Question: I've been trying to solve this problem for a couple of days now, getting quite desperate. See the commented out code snippets for some of the things I've tried but didn't work.
How can I limit the values in the 'category' field of the 'IngredientForm' to only those belonging to the currently logged in user?

'''
@login_required
def apphome(request):
IngrFormSet = modelformset_factory(Ingredient, extra=1, fields=('name', 'category'))
# Attempt #1 (not working; error: 'IngredientFormFormSet' object has no attribute 'fields')
# ingrformset = IngrFormSet(prefix='ingr', queryset=Ingredient.objects.none())
# ingrformset.fields['category'].queryset = Category.objects.filter(user=request.user)
# Attempt #2 (doesn't work)
# ingrformset = IngrFormSet(prefix='ingr', queryset=Ingredient.objects.filter(category__user_id = request.user.id))
'''
'''
class Category(models.Model):
name = models.CharField(max_length=30, unique=True)
user = models.ForeignKey(User, null=True, blank=True)
class Ingredient(models.Model):
name = models.CharField(max_length=30, unique=True)
user = models.ForeignKey(User, null=True, blank=True)
category = models.ForeignKey(Category, null=True, blank=True)
counter = models.IntegerField(default=0)
'''
'''
class IngredientForm(ModelForm):
class Meta:
model = Ingredient
fields = ('name', 'category')
'''
I've made some progress but the solution is currently hard-coded and not really usable:
I found out I can control the 'category'form field via form class and then pass the form in the view like this:
'''
#forms.py
class IngredientForm(ModelForm):
category = forms.ModelChoiceField(queryset = Category.objects.filter(user_id = 1))
class Meta:
model = Ingredient
fields = ('name', 'category')
#views.py
IngrFormSet = modelformset_factory(Ingredient, form = IngredientForm, extra=1, fields=('name', 'category'))
'''
The above produces the result I need but obviously the 'user' is hardcoded. I need it to be dynamic (i.e. current user). I tried some solutions for accessing the request.user in forms.py but those didn't work.
Any ideas how to move forward?
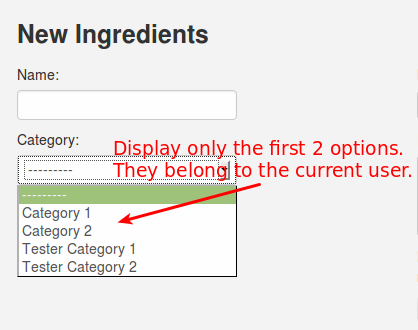
Answer: You don't need any kind of custom forms. You can change the queryset of 'category' field as:
'''
IngrFormSet = modelformset_factory(Ingredient, extra=1, fields=('name', 'category'))
IngrFormSet.form.base_fields['category'].queryset = Category.objects.filter(user__id=request.user.id)
'''